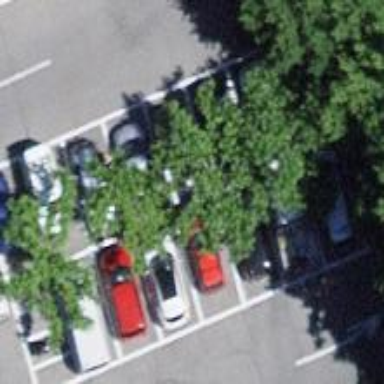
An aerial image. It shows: Parking aisle designated as service road.